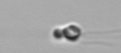
Label: flagellate